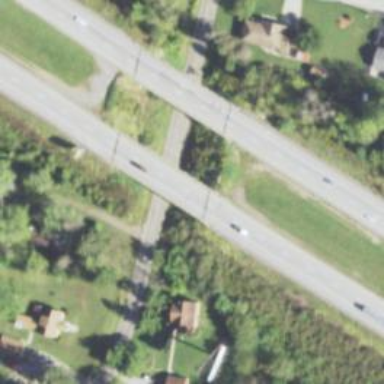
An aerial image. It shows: Asphalt bridge on motorway.